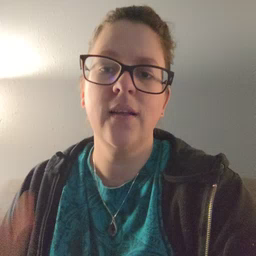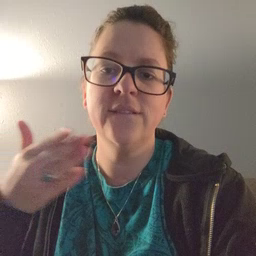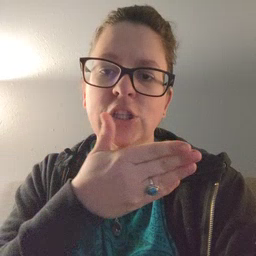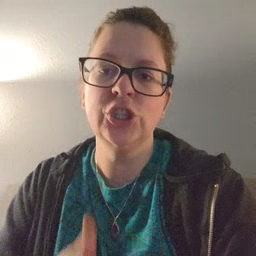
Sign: fish